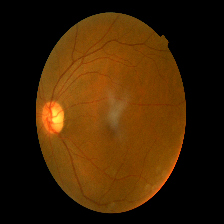
Diabetic retinopathy grade: Mild